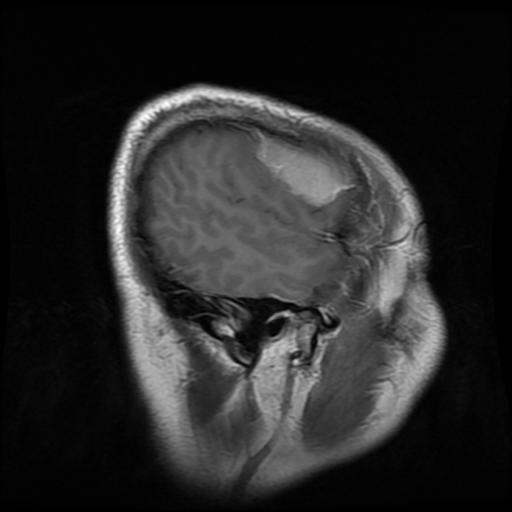
Label: meningioma